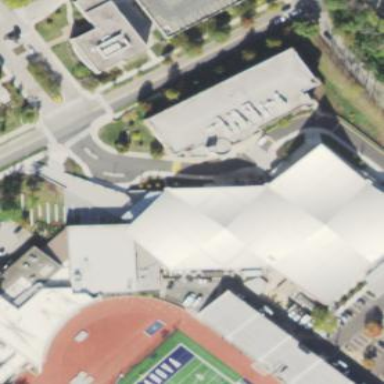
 which is sports center. It is dedicated to basketball."